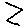
Label: zigzag